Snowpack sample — Buffalo Mountain, Silverthorne, Colorado, USA (1/25/25, 10:11 AM MST)
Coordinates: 39.6222, -106.1139
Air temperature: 22 °F
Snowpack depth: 110 cm
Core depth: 30 cm
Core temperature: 42.8 °F
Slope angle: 12°, slope face: 102°
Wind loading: high
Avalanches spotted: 0
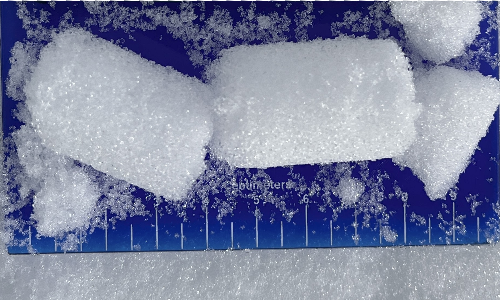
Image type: core
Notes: No avalanches nearby, collected on the outskirts of a fire break 15 meters from the treeline, on way to Buffalo and Red Mountain